Question: '''
test <- NULL
for(i in 1:1000){
p <- rgamma(1,239,10)
yrep <- rpois (10,p)
test <- c(test,yrep)}
hist (test, xlab="T (yrep)", yaxt="n", cex=1,col = "yellow")
lines(rep(22,2), col="red", c(0,100))
print(mean(test<=22))
'''
I got

But why the red line cannot exceed the histogram? How to edit my code to let the red line be normal?
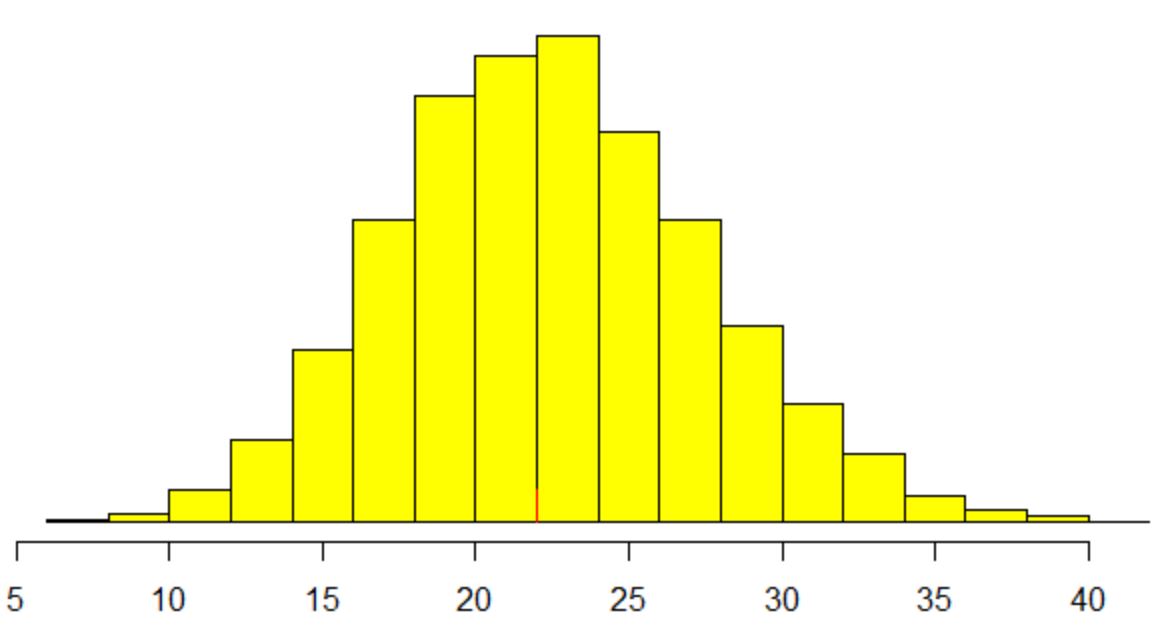
Answer: You can try 'abline' instead:
'''
test <- NULL
for(i in 1:1000){
p <- rgamma(1,239,10)
yrep <- rpois (10,p)
test <- c(test,yrep)}
hist (test, xlab="T (yrep)", yaxt="n", cex=1,col = "yellow")
abline(v=22, col="red")
'''